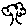
Label: tree